Question: I am trying to implement my own monochrome/black and white filter in C# to scan text documents. My approach is to apply a threshold filter on the captured image. However, I often run into the problem that the varying brightness on the image causes a ''shadowing effect'' on the processed image. Refer to the link below (it is pretty blurry but it should suffice). The image to the far left is the original image. When I apply my threshold filter, I get the same result as the image in the middle; some of the text becomes unreadable because the brightness of the image varies, so some portions become really black or really white. However, with the right filter, you can obtain the processed image to the right where everything looks crystal clear.
<URL>
I would like to know what the process is to obtain the image to the far right. Another example can be seen in the image below. It shows a sample mobile PDF scanner in use. Scanning the image results in a very nice black and white image, where the text can be easily read and no ''shadowing'' occurs on the image. Does anyone know what this process is or what it is called? It is very often used in mobile PDF scanning applications. Thank you in advance.

EDIT: The filter is called ''Adaptive Thresholding''. You can use the BradleyLocalThresholding class to implement the filter, or you can write it yourself (which is what I did). Please refer to my response to the comment by Yves Daoust down below.
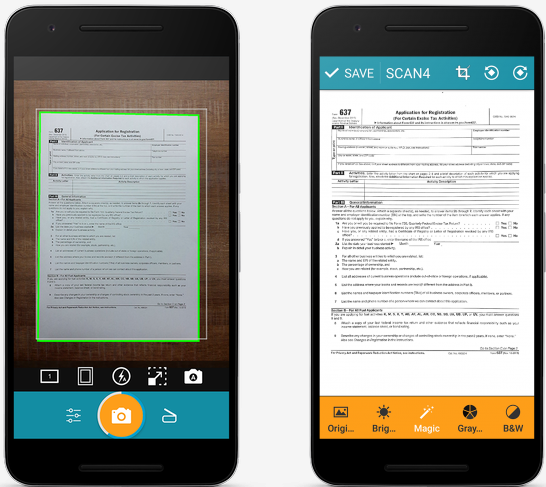
Answer: You need two ingredients.
One is "background reconstruction", i.e. retrieving the intensity of the white sheet "under the characters", for instance by morphological opening.
The other is "shading correction", i.e. compensating the unevenness of the background illumination by comparing to the reconstructed background, for instance by subtraction.
This will "flatten" the image, making it perfectly amenable to global thresholding.